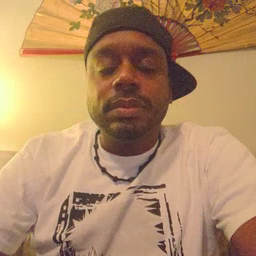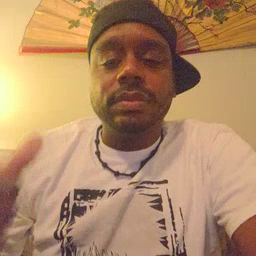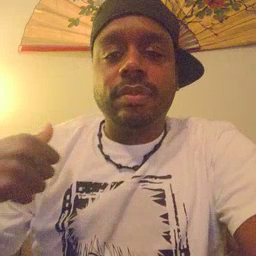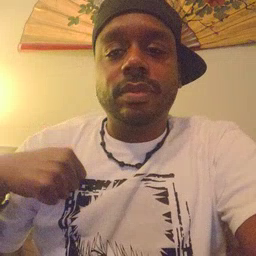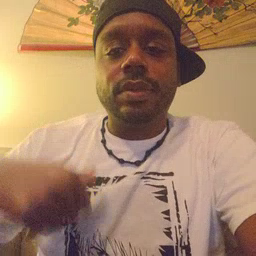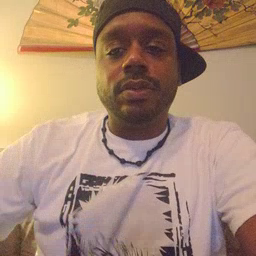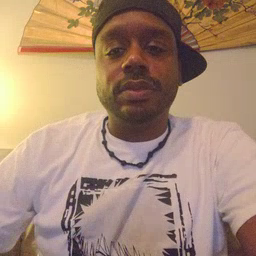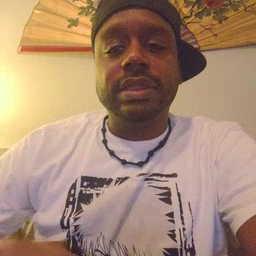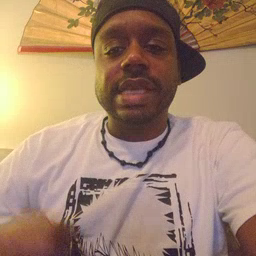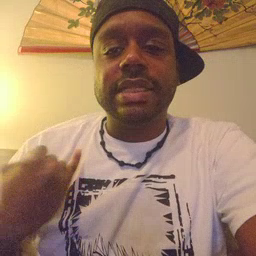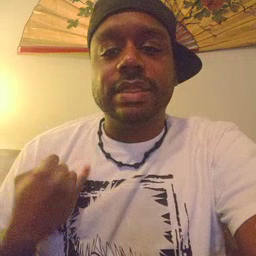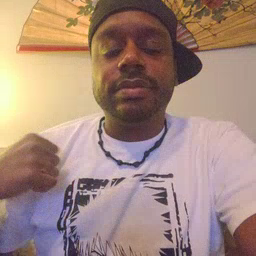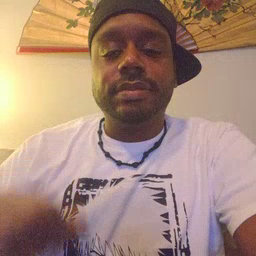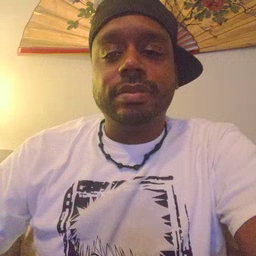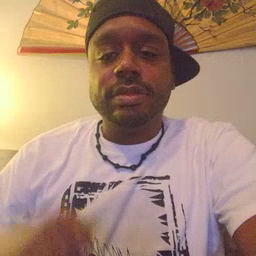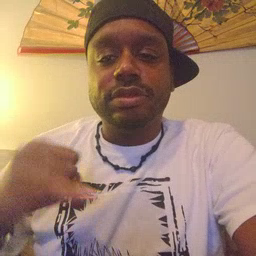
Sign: jacket